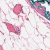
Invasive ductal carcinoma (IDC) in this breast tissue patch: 0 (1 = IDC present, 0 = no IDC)